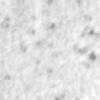
Label: no_change